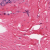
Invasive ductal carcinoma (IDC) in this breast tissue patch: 0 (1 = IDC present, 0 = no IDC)